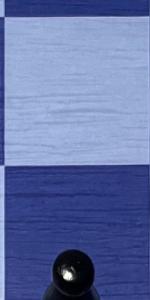
Label: Empty